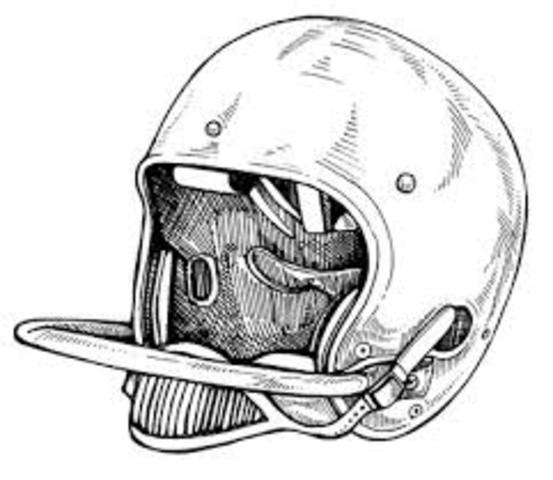
Label: football helmet